Question: I am trying to build a very simple java project in
having two different source folders with different output folders with same java source file.
But, getting CTE in the project.
'''
<?xml version="1.0" encoding="UTF-8"?>
<classpath>
<classpathentry kind="src" output="myBin" path="mySrc"/>
<classpathentry kind="src" output="yourBin" path="yourSrc"/>
<classpathentry kind="con" path="org.eclipse.jdt.launching.JRE_CONTAINER/org.eclipse.jdt.internal.debug.ui.launcher.StandardVMType/JavaSE-1.6"/>
<classpathentry kind="output" path="bin"/>
</classpath>
'''

I also find <URL> while googling.
Any workaround for this is greatly appreciated.
Thanks.
---
Edit :
Actually, I have a single project, which I am enhancing continuously and want to keep all versions together. I googled this approach from <URL>. Any hack for this or better approach is welcomed.
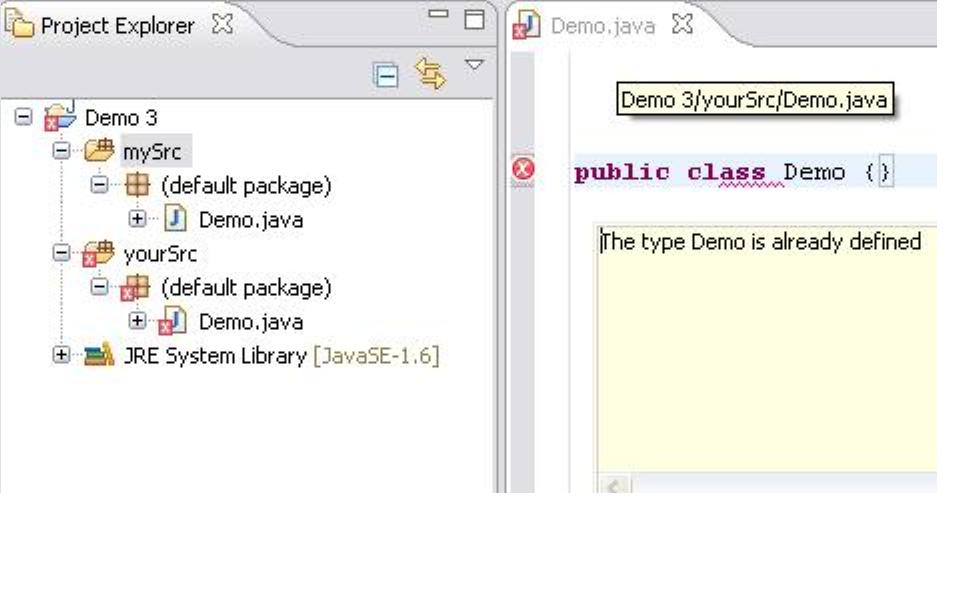
Answer: You cannot have two classes of the same FQCN () in the Eclipse source folders.
However, you can have two classes of the same FQCN on the CLASSPATH. One in the source folder and another in any of the dependencies (e.g. JAR files). Then the first one found by the class-loader is loaded and used by the JVM (). So here the order on the CLASSPATH matters.
Hope this helps.